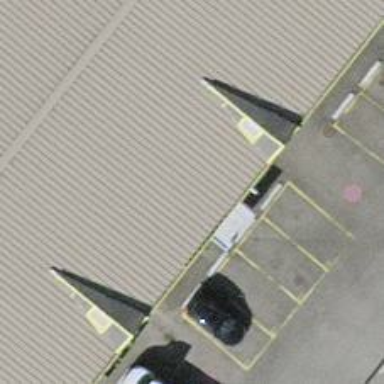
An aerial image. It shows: Car repair shop.